Interaction volume radius: 5 \u00c5
Interaction volume height: 35 \u00c5
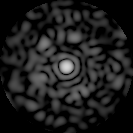
Disorder parameter: 0.843